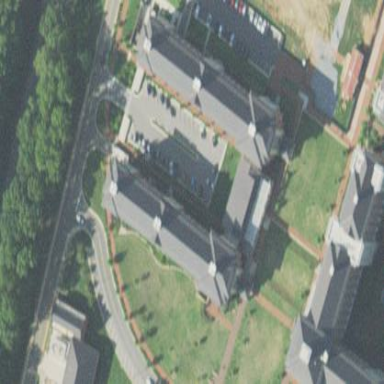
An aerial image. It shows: Building with hipped metal roof.